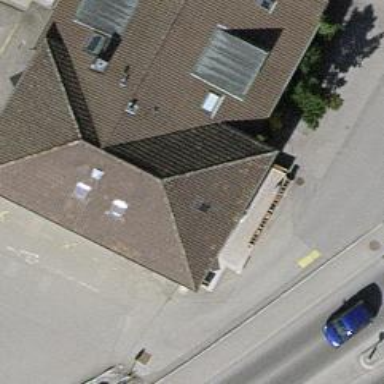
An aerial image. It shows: Restaurant.